Question: i am getting a total from my table by grouping date. For example if you look at below picture when i try to get values between '08.03.2013' AND '22.03.2013'. There are no data for 18.03.2013 and 20.03.2013.
But i need that date because i use highchart on front end and dont want to handle this on front end side.
Do you have any suggestion ?
Thanks
'''
SELECT TO_CHAR(CR_DATE, 'DD') DAY, TO_CHAR(CR_DATE, 'MM') MONTH, TO_CHAR(CR_DATE, 'YY') YEAR,
count(STAB_ID) AS total FROM paytrans
WHERE acct_id = 1552 AND status = 'DND_FNSH' and CR_DATE > '08.03.2013' AND CR_DATE < '22.03.2013'
GROUP BY TO_CHAR(CR_DATE, 'YY'), TO_CHAR(CR_DATE, 'DD'), TO_CHAR(CR_DATE, 'MM')
ORDER BY year, month, day
'''

[Edit for @art]
'''
SELECT TO_CHAR(CR_DATE-1, 'DD') + LEVEL DAY, TO_CHAR(CR_DATE, 'MM') MONTH, TO_CHAR(CR_DATE, 'YY') YEAR,(cr_date-1) + LEVEL AS cr_date
FROM
(
SELECT
To_Date('08.05.2013', 'DD.MM.YYYY') end_date,
To_Date('08.04.2013', 'DD.MM.YYYY') cr_date
FROM dual
)
CONNECT BY LEVEL <= (end_date - cr_date)+1
'''
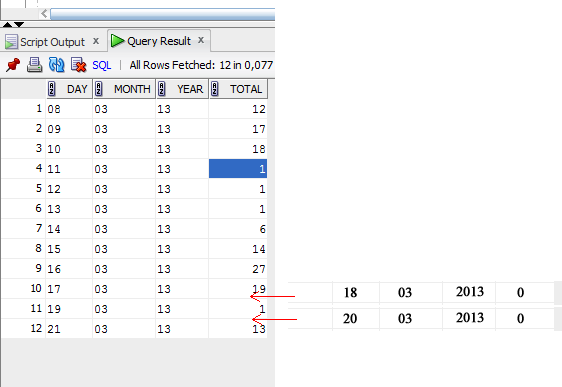
Answer: This is calendar as per your dates. You can compare your dates and calendar dates in your query:
'''
SELECT cr_date
, to_char(cr_date, 'DD') curr_day
, to_char(cr_date, 'MM') curr_month
, to_char(cr_date, 'YYYY') curr_year
FROM
(
SELECT (cr_date-1) + LEVEL AS cr_date
FROM
(
SELECT To_Date('08.05.2013', 'DD.MM.YYYY') end_date
, To_Date('08.04.2013', 'DD.MM.YYYY') cr_date
FROM dual
)
CONNECT BY LEVEL <= (end_date - cr_date)+1
)
/
CR_DATE CURR_DAY CURR_MONTH CURR_YEAR
-------------------------------------------------
4/8/2013 08 04 2013
4/9/2013 09 04 2013
4/10/2013 10 04 2013
....
....
4/30/2013 30 04 2013
5/1/2013 01 05 2013
5/2/2013 02 05 2013
...
...
5/8/2013 08 05 2013
'''